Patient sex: M
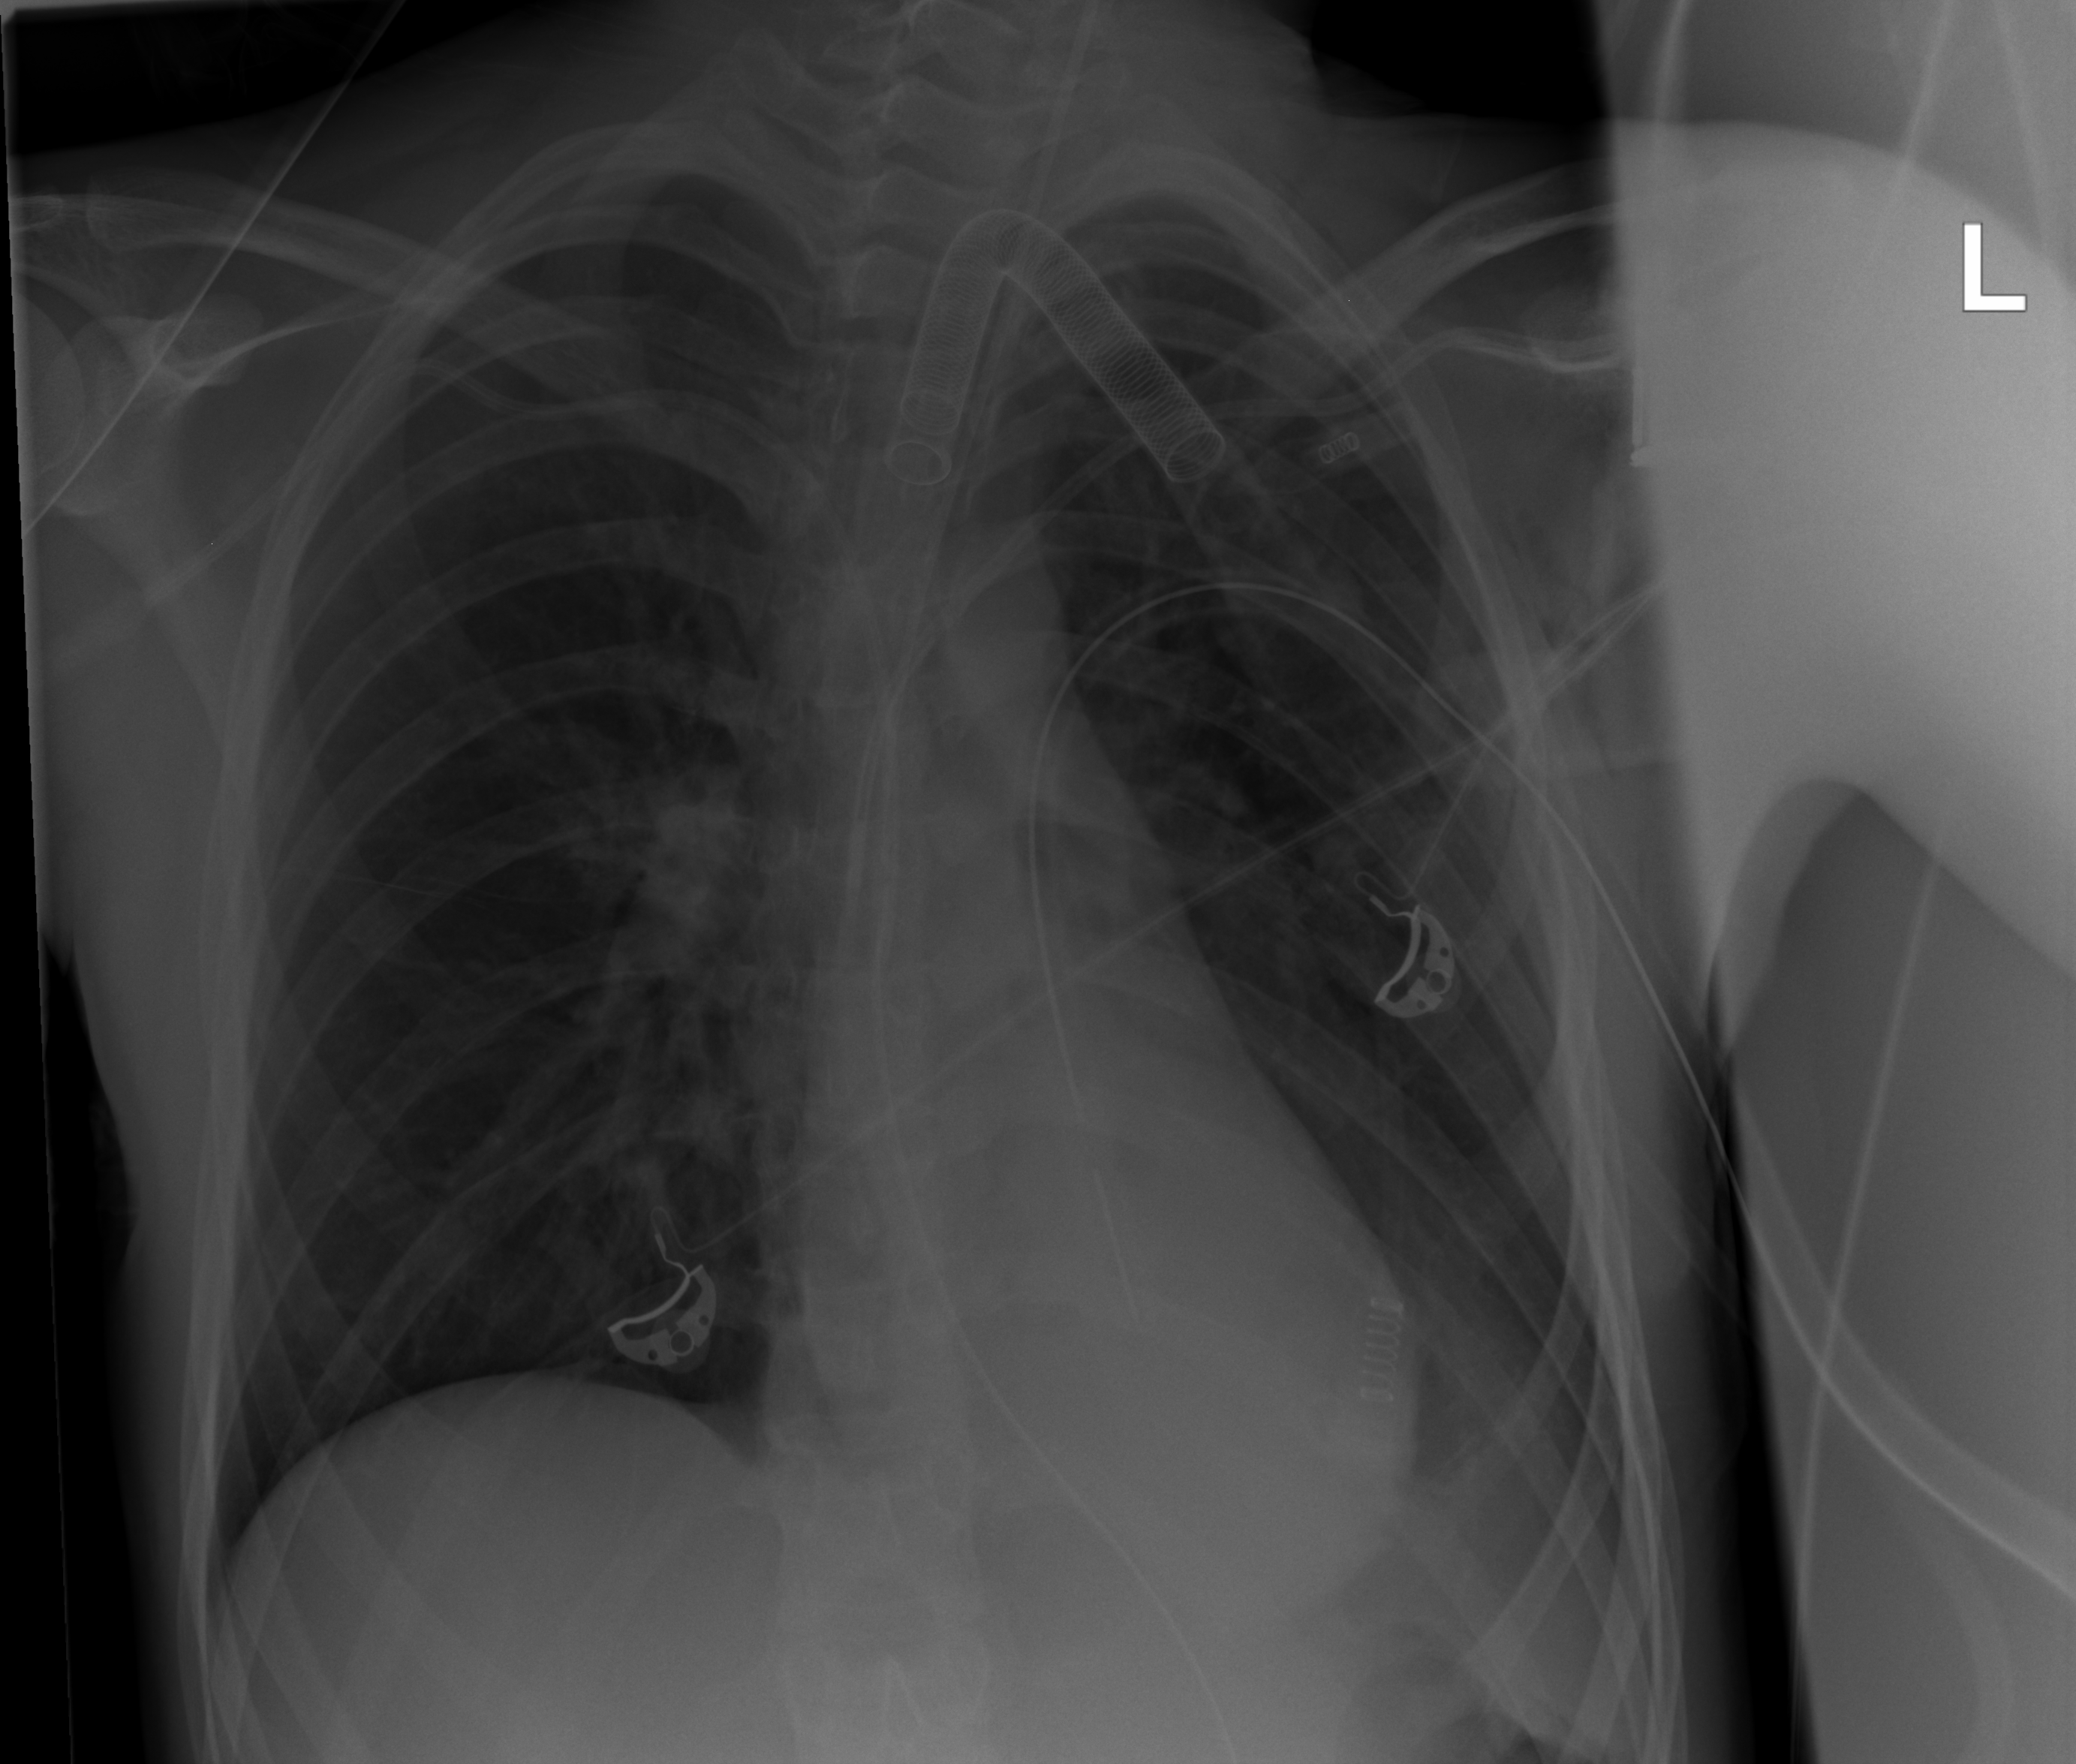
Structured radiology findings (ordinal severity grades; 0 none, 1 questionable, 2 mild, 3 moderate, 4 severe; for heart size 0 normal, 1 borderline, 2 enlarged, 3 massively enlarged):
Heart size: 0
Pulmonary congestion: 0
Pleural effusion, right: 0
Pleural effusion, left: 2
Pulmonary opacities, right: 1
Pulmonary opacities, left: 2
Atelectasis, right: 0
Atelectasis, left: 2